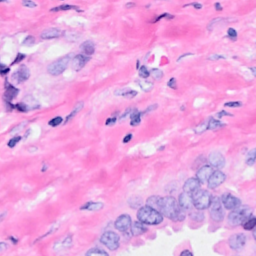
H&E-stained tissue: Breast